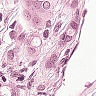
Metastatic tissue present: yes